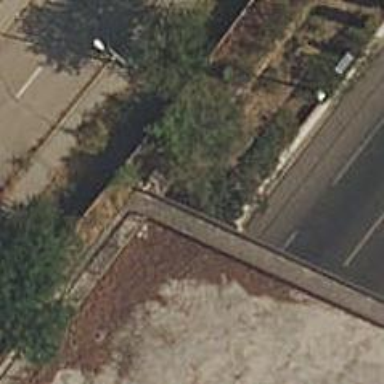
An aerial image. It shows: Retaining wall.